Question: I'm in the process of programatically building a fairly complex SSIS data flow using the EzAPI library and have hit a snag. I've attached an image of what I'm trying to achieve.

I've got the start (up to the merge join) working correctly but have come unstuck trying to map the input of the merge join component to the output.
Here's the code I have so far (just a snippet obviously)
'''
int sortPosition;
var df = new EzDataFlow(p);
var cur = new EzOleDbSource(df);
cur.Connection = dstConn;
cur.Table = "Table1";
var hst = new EzOleDbSource(df);
hst.Connection = hstConn;
hst.Table = "Table2";
// Add all the columns to the sort transformation for the Current database table
var sortCurr = new EzSortTransform(df);
sortCurr.AttachTo(cur);
sortPosition = 1;
foreach (Column c in table.Columns)
{
sortCurr.SortOrder[c.ColumnName] = sortPosition++;
}
// Same for history
var sortHst = new EzSortTransform(df);
sortHst.AttachTo(hst);
sortPosition = 1;
foreach (Column c in table.Columns)
{
sortHst.SortOrder[c.ColumnName] = sortPosition++;
}
var mrg = new EzMergeJoin(df);
mrg.AttachTo(sortCurr, 0, 0);
mrg.AttachTo(sortHst, 0, 1);
mrg.JoinType = MergeJoinType.Full;
... now what?
'''
i've searched high and low for an example or documentation for the EzMergeJoin transformation but with no avail. Can anyone point me in the right direction?
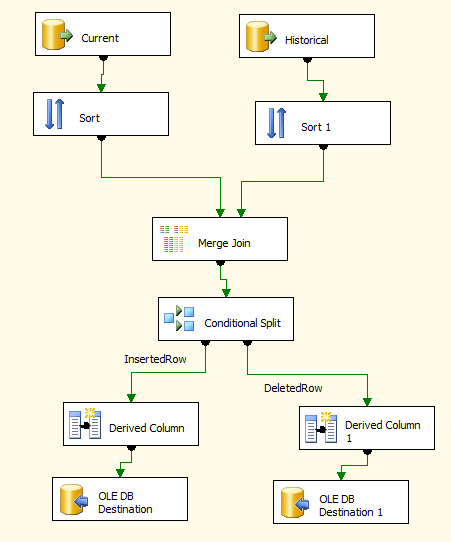
Answer: Unfortunately, we haven't found a way to fix the issue of join keys not being passed through the data flow. The only answer we have come up with is to select the join keys twice with different names in the upstream components. You then sort on only the duplicates, and this makes the merge join use the duplicates as the join keys. The original columns then pass through to the next component in the data flow.
Here's our code sample, nothing special once the input columns are set up correctly:
'''
MergeJoin = new EzMergeJoin(TransformTranFact);
MergeJoin.Name = "Merge Join";
MergeJoin.AttachTo(SourceChecksum, 0, 0);
MergeJoin.AttachTo(FactTranFact, 0, 1);
MergeJoin.LinkAllInputsToOutputs();
MergeJoin.JoinType = MergeJoinType.Full;
MergeJoin.NumKeyColumns = mchs.Count();
'''
mchs is an XElement object that contains information from a Data Warehouse design captured in Dimodelo Architect. We use EzAPI to automate the generation of complex ETL for a Data Warehouse directly from the Data Warehouse design captured in <URL>.